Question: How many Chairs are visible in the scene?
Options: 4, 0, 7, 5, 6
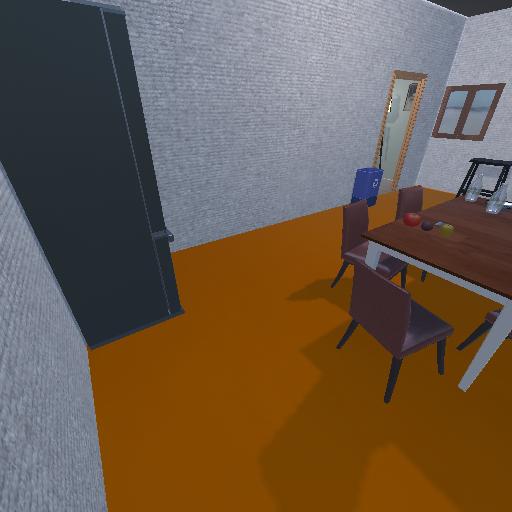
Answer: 4